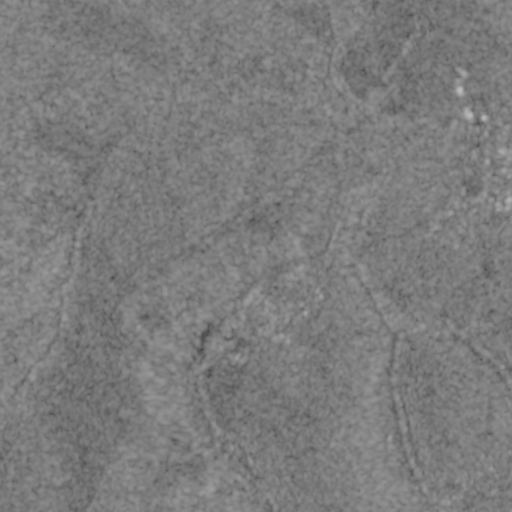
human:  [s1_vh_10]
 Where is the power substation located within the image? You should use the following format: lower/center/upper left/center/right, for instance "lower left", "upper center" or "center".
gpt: The power substation is located in the center right of the image.
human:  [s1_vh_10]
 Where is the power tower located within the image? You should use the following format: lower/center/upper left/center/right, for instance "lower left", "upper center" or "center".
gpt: There is no power tower in the image.

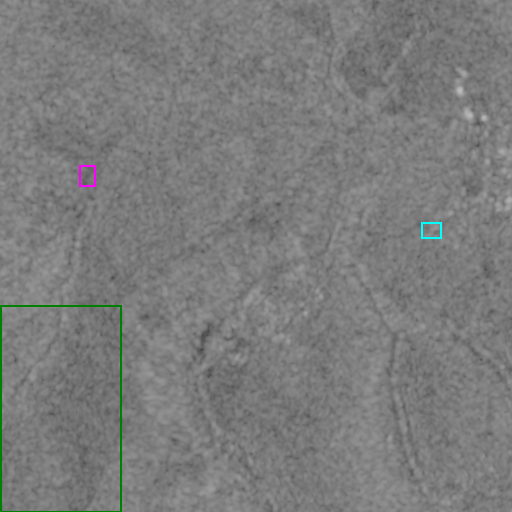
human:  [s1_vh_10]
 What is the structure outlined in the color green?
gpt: The structure outlined in green is a crop field.
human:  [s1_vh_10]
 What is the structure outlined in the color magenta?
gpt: The structure outlined in magenta is a park.
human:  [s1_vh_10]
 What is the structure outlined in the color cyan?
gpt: The structure outlined in cyan is a power substation.
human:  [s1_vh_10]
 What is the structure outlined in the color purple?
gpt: There is no purple outline.